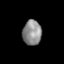
Tissue: lung
Cell type: Others
Senescence score: 0.1914
Nuclear area (px): 458
Mean DAPI intensity: 140.919